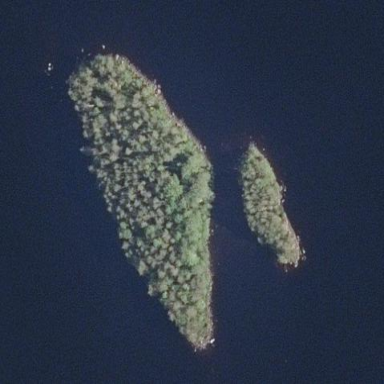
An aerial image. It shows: Islet.